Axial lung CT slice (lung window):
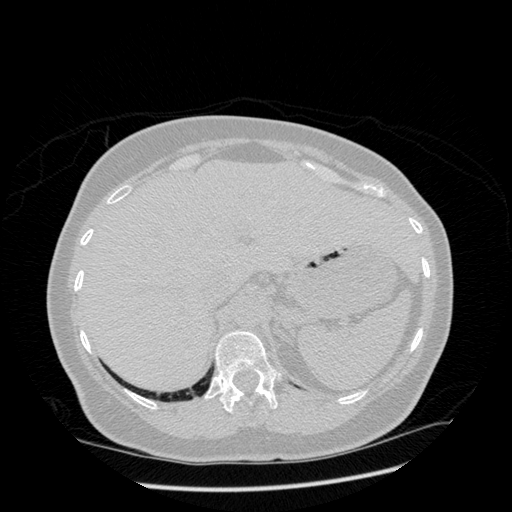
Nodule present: no